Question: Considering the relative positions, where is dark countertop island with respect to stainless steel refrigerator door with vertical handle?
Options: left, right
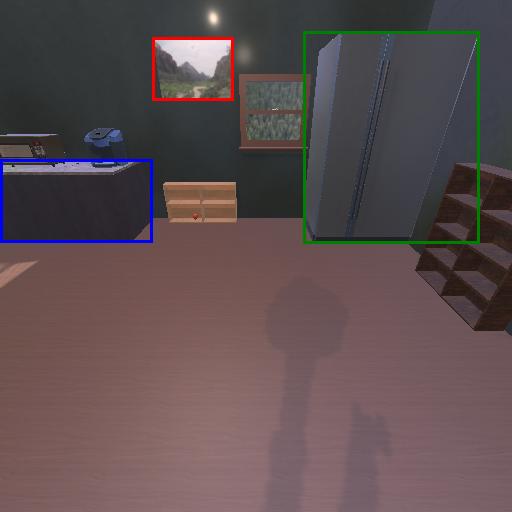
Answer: left